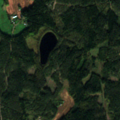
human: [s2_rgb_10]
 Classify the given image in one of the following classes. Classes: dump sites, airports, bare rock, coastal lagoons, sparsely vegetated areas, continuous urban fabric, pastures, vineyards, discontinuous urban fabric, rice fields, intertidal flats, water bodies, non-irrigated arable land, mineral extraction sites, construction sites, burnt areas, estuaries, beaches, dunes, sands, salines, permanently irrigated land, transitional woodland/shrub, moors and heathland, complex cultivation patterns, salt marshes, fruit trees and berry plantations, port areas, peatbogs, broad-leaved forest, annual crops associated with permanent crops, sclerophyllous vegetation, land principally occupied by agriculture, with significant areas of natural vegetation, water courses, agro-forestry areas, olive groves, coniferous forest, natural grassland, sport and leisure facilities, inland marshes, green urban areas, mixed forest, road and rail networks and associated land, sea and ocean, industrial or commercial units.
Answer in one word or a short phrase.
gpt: non-irrigated arable land, land principally occupied by agriculture, with significant areas of natural vegetation, coniferous forest